Question: I was inspecting , dedicated to Robert Moog,

when I came across the following piece of html code:
'''
<w id=moogk0></w>
<s id=moogk1>

<w id=moogk2></w>
<s id=moogk3>

'''
I googled about s & w tags but found nothing useful except that the 's' tag is sometimes used to strikeout text but is now deprecated.
Obviously google will not be using deprecated tags but I guess there's a lot more behind this than plain html code.
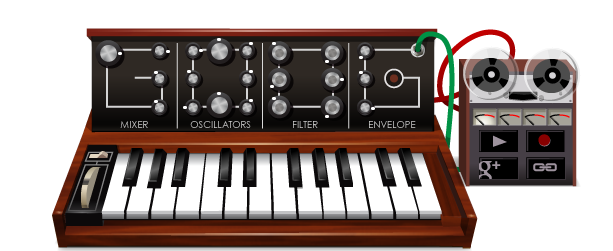
Answer: The browser doesn't recognise them.
But <URL>, so these are simply not understood by the browser and get ignored. As elements without content, they will not get rendered at all either, though they will be part of the DOM.
However, these be styled directly as elements in CSS and picked up by Javascript ('getElementsByTagName' and 'getElementById' etc...).
In short, these elements provide a target for CSS and Javascript without any other impact on display.